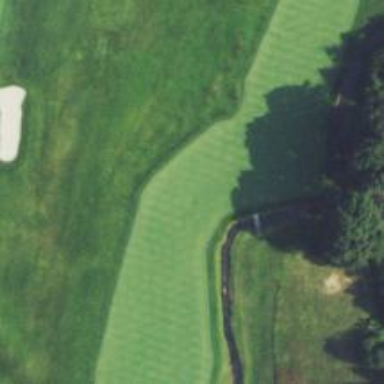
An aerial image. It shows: Golf hole.